Question: I'm trying to send some UDP packets to a server. I use Wireshark to monitor my activity. When I send a packet, wireshark tells me my header checksum is incorrect.

At the wireshark preferences the option "" is .
'''
this.socket = new Socket(AddressFamily.InterNetwork, SocketType.Dgram, ProtocolType.Udp);
this.destination = new IPEndPoint(IPAddress.Parse("***.***.***.***"), 80);
this.socket.Connect(this.destination);
this.socket.Send(Encoding.ASCII.GetBytes("foo"));
this.socket.Shutdown(SocketShutdown.Both);
this.socket.Disconnect(true);
'''
Did I forgot something? Do I need to set specific options? Help is much appreciated!
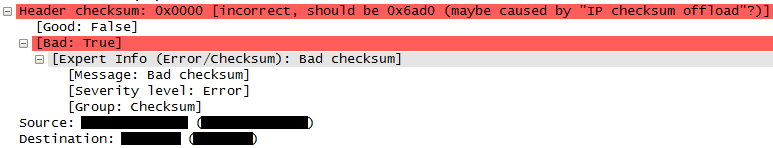
Answer: Known issue - note the "maybe caused by IP Checksum offload". <URL>:
> Most modern operating systems support some form of network offloading, where some network processing happens on the NIC instead of the CPU.
[...]
On systems that support checksum offloading, IP, TCP, and UDP checksums are calculated on the NIC just before they're transmitted on the wire. In Wireshark these show up as outgoing packets marked black with red Text and the note [incorrect, should be xxxx (maybe caused by "TCP checksum offload"?)].
The page also lists how to disable this feature for your specific OS.